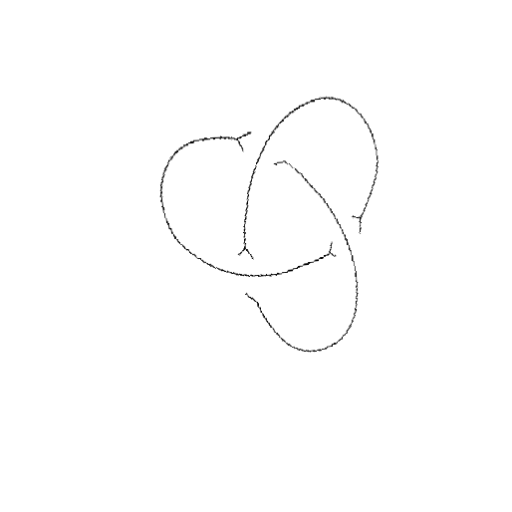
Crossing number: 3